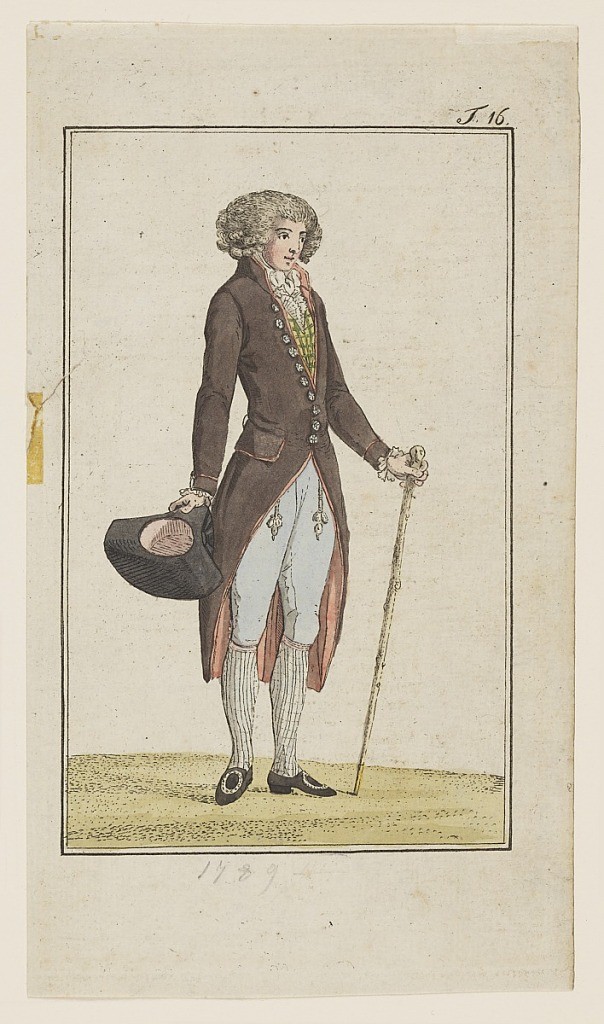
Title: Plate 16, Design for Gentleman's Costume, Journal des Luxus und der Moden (Journal of Luxury and Fashions), Vol. 4, No. 6
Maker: Georg Melchior Kraus, German, 1737–1806
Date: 1789
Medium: Engraving, hand-colored with brush and watercolor on cream paper
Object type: Print
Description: Engraved, hand-colored fashion plate featuring a full-length figure of a man with curly hair or a wig, turned towards the right. He carries his black hat in his right hand and a light brown cane in his left. He wears pale blue breeches and a long, brown coat with a white cravat and green and yellow checked waistcoat underneath. Appeared in Journal des Luxus und der Moden (Journal of Luxury and Fashions), Volume 4, No. 6, June 1789, facing p. 276.